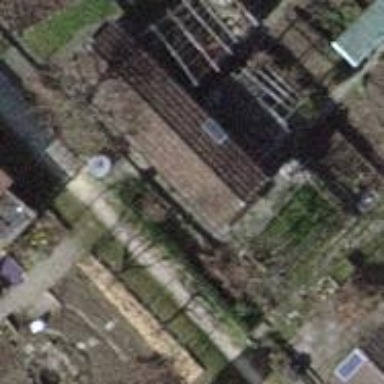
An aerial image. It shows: Allotment house.